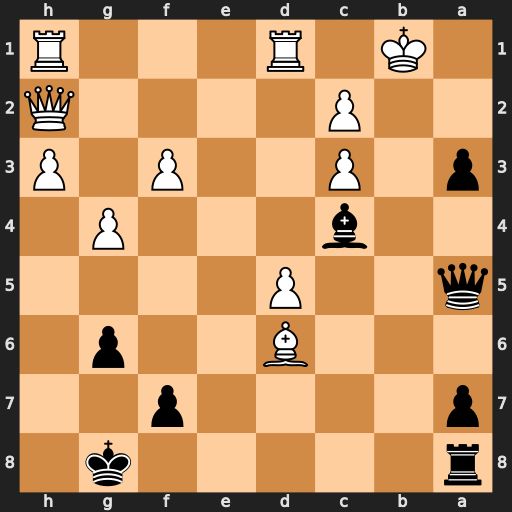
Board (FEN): r5k1/p4p2/3B2p1/q2P4/2b3P1/p1P2P1P/2P4Q/1K1R3R
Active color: b
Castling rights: -
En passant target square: -
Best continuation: Qxc3 Bxa3 Qxa3